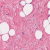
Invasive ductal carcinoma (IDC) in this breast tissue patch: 0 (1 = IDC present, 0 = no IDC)